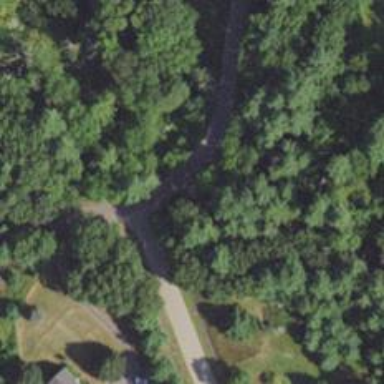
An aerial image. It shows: Culvert tunnel.